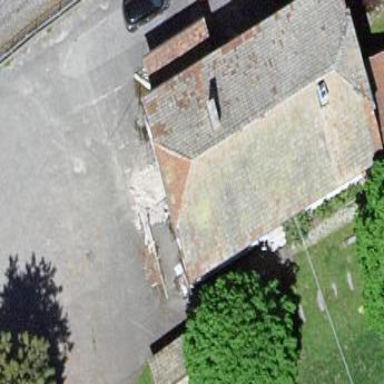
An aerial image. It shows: Half-hipped roof building.